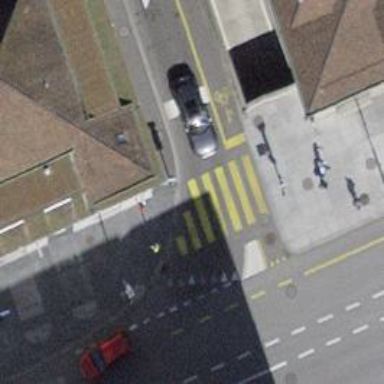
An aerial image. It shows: Crossing with traffic signals.